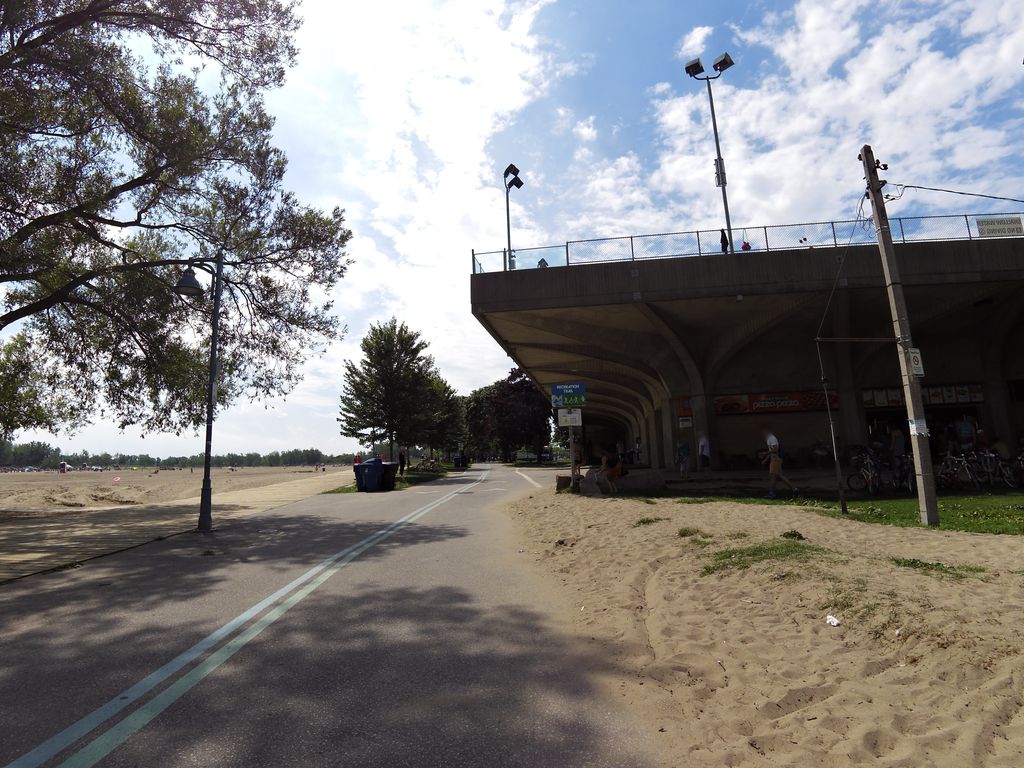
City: toronto